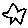
Label: star